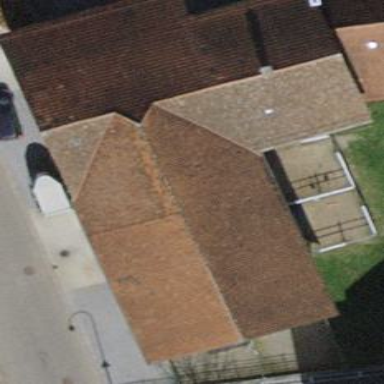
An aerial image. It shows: Farm building with tile roof.